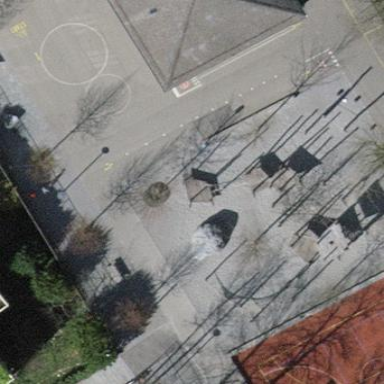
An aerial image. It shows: Multi-sport playground with asphalt surface.